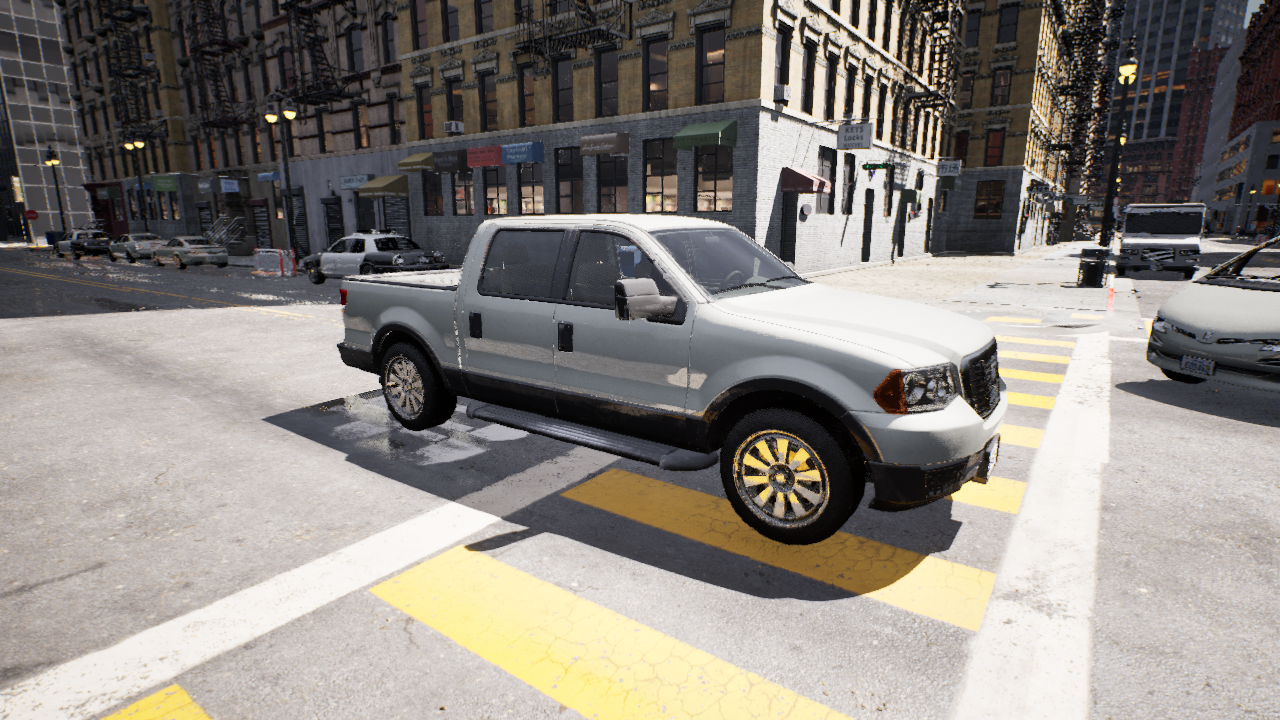
Venue: residential
Lighting: clear day
Vehicle rig: pickup